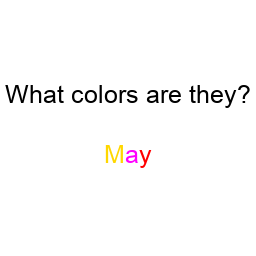
Color: gold, magenta, red
Background color: white
Question text color: black